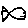
Label: fish